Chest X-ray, PA view. Patient: 63 years old, sex M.
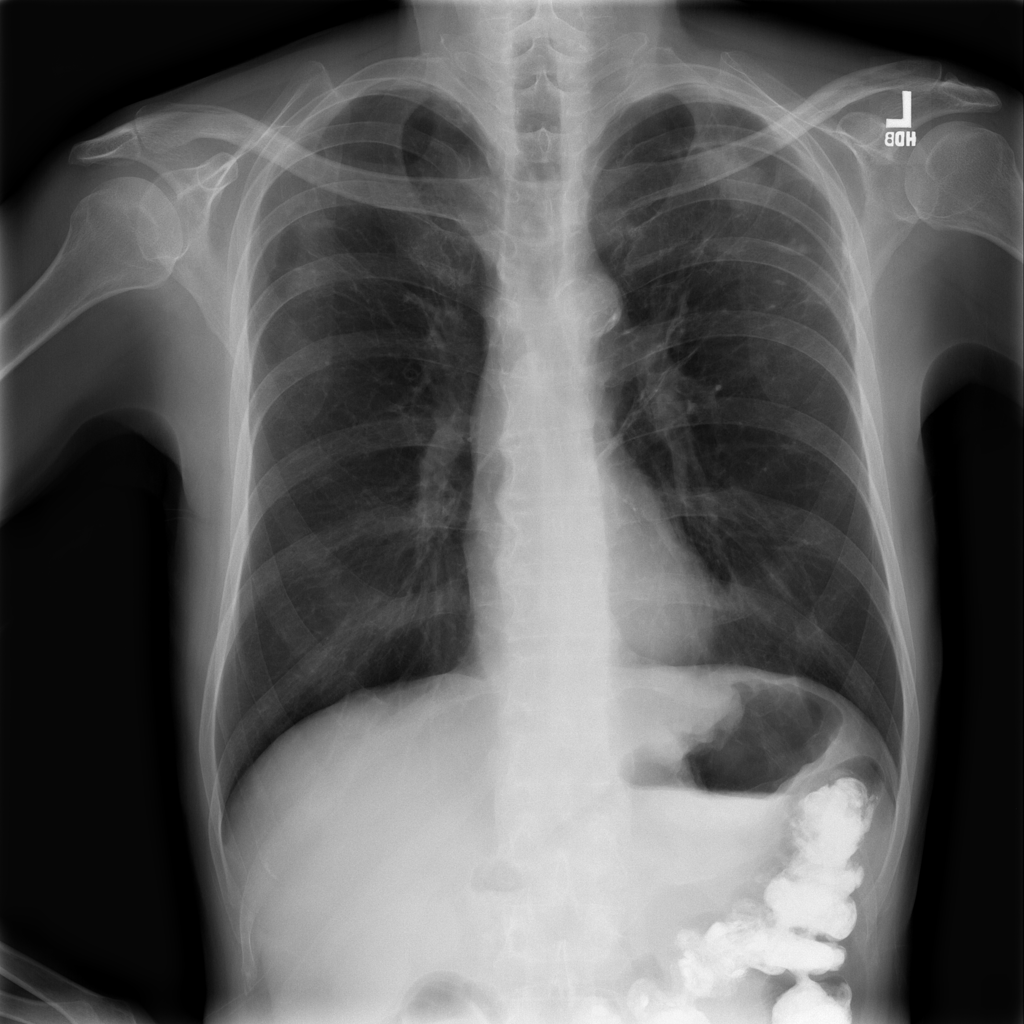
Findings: No Finding